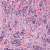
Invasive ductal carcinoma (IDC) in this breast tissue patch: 1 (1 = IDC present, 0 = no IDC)